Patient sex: M
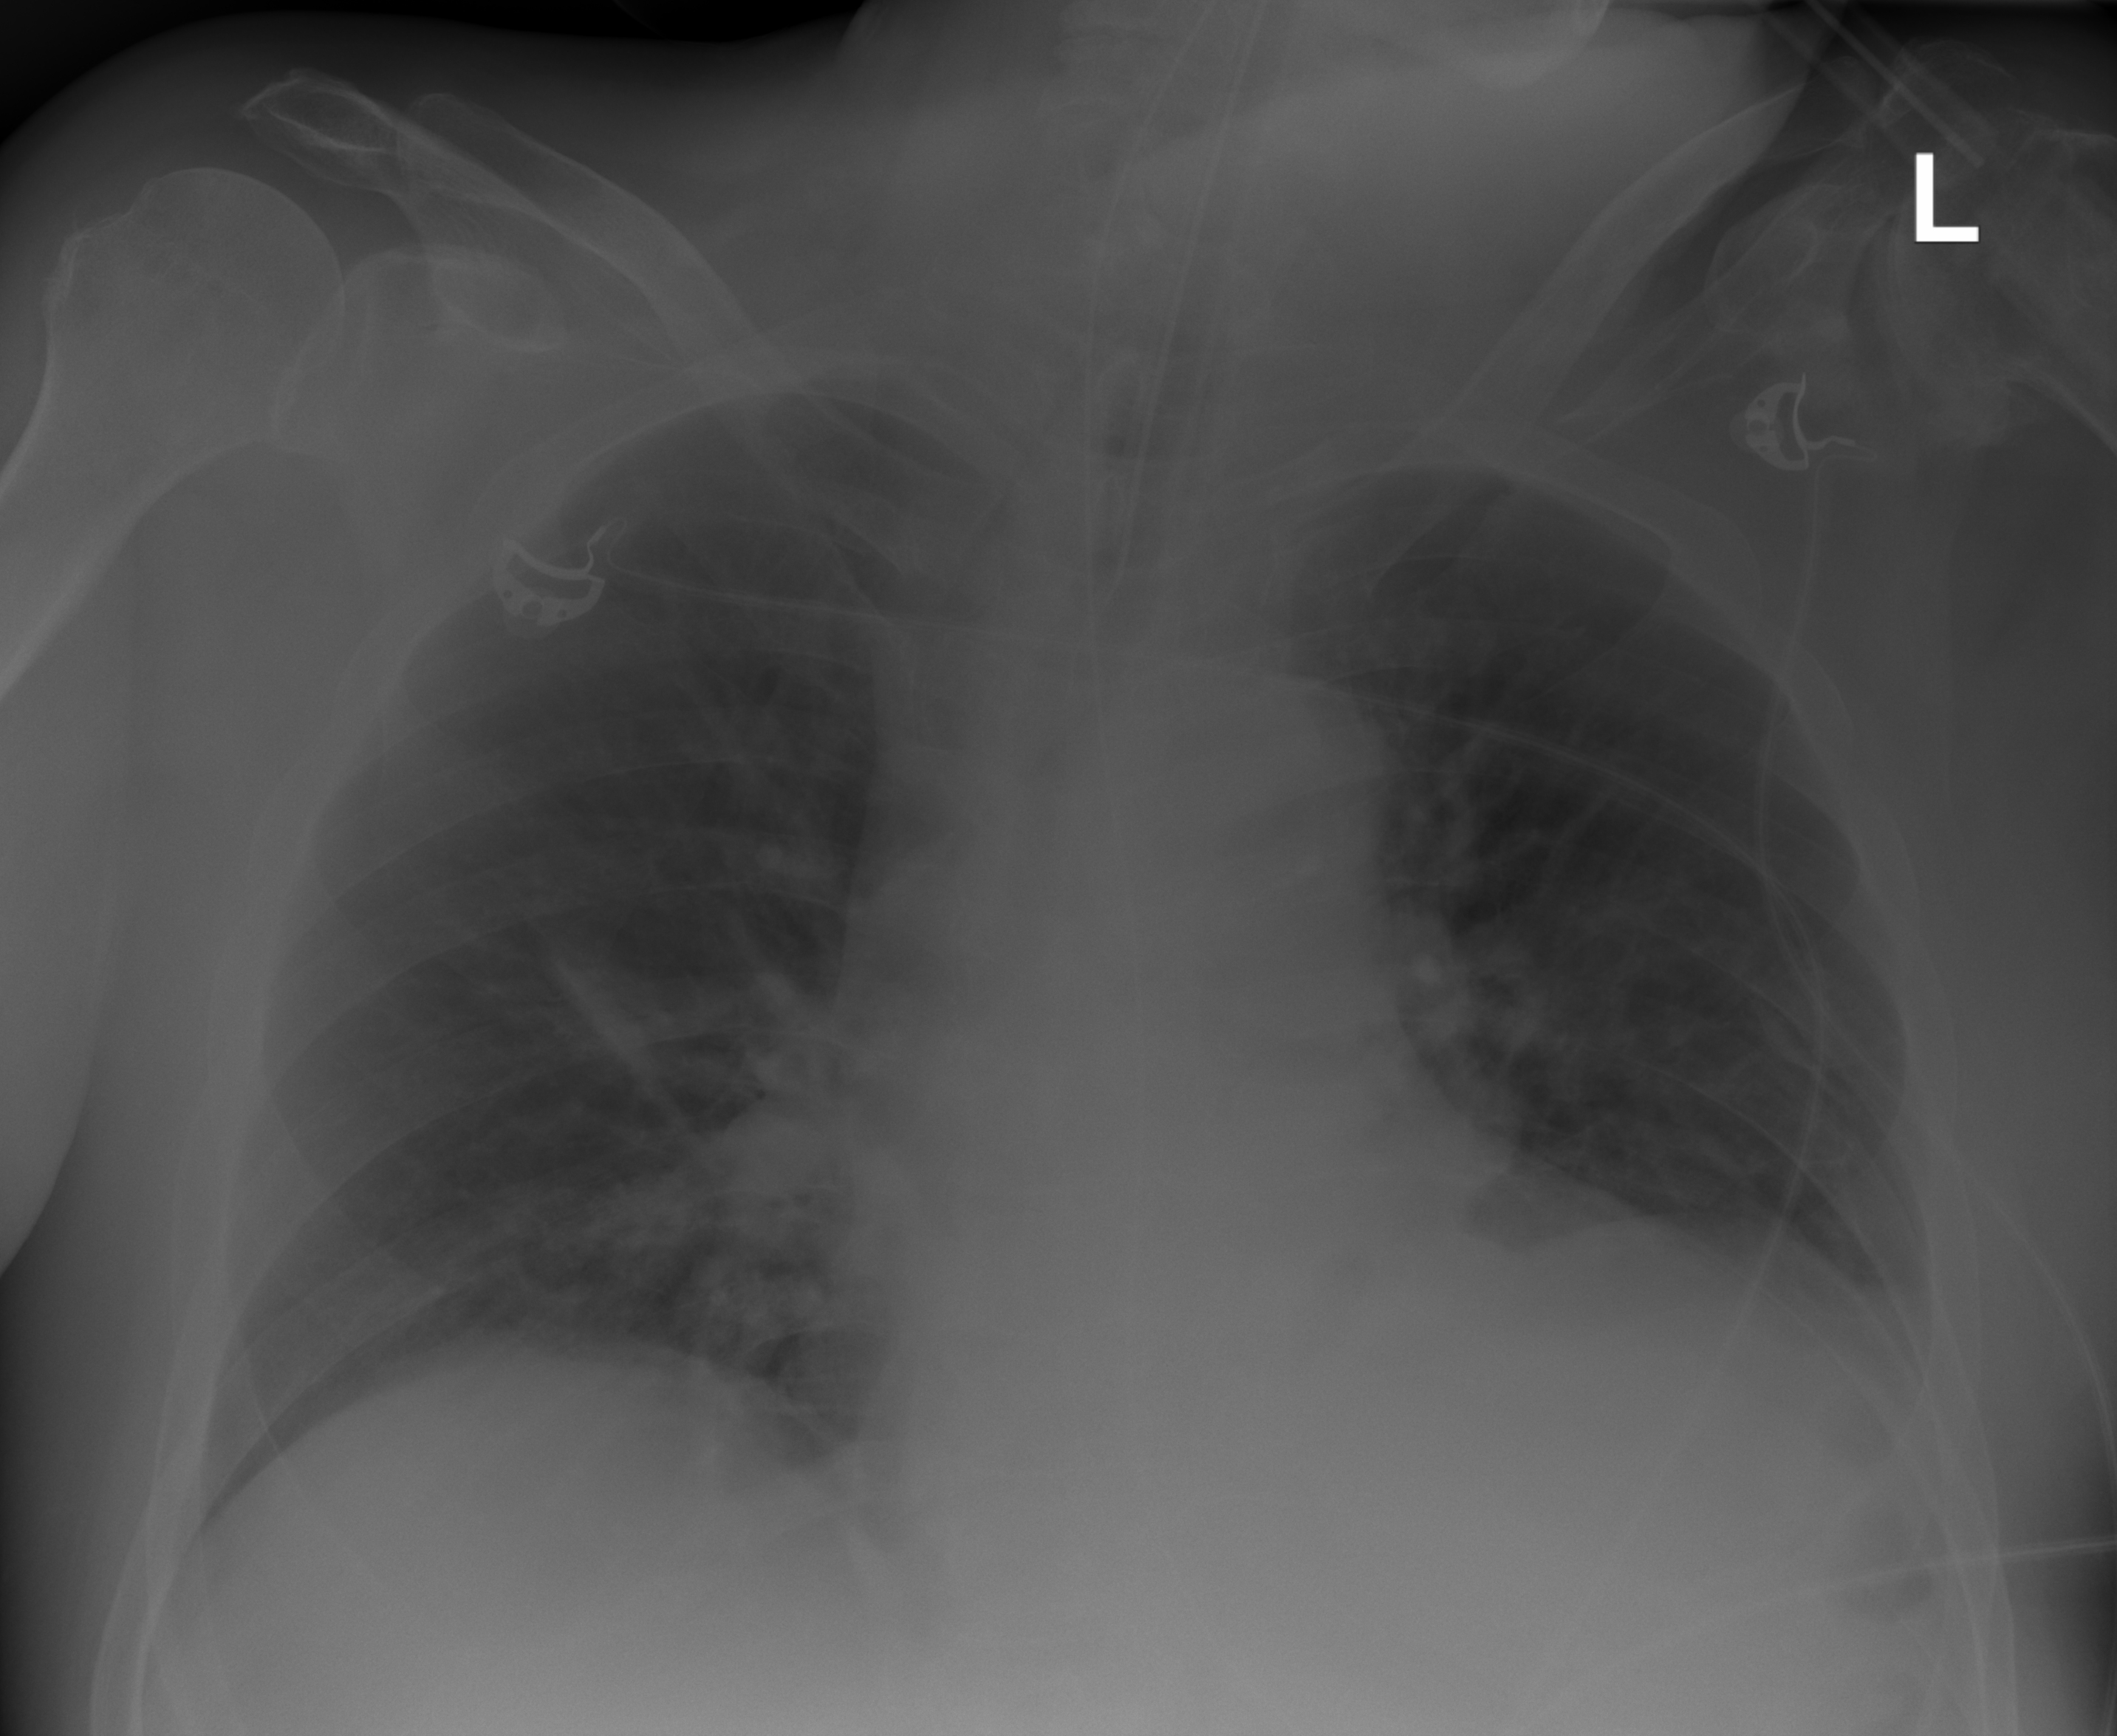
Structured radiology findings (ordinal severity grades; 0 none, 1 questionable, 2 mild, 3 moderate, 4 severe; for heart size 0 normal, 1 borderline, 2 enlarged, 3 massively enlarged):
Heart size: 0
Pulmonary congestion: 0
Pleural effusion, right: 0
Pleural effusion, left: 1
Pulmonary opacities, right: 0
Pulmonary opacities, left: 0
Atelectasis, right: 2
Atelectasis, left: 2